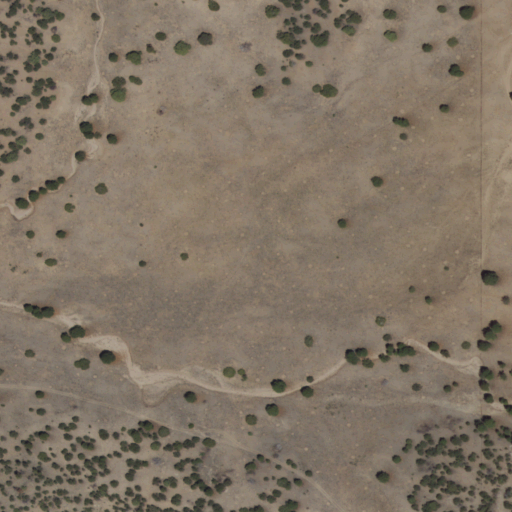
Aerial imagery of plain(s) in New Mexico named Antelope Flats containing shrub, grassland, and evergreen forest